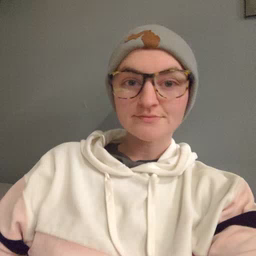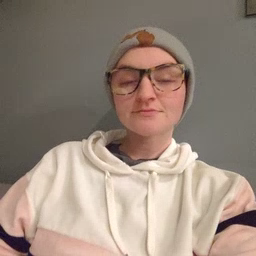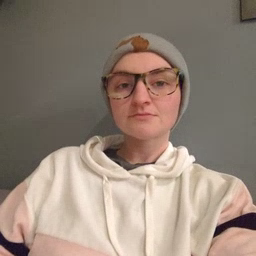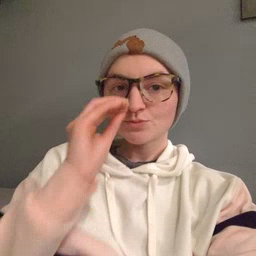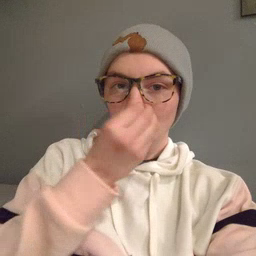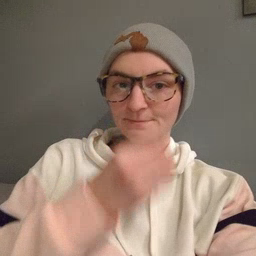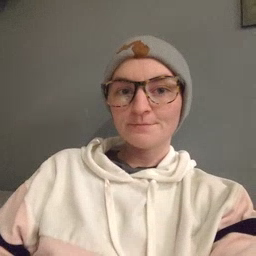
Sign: flower